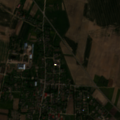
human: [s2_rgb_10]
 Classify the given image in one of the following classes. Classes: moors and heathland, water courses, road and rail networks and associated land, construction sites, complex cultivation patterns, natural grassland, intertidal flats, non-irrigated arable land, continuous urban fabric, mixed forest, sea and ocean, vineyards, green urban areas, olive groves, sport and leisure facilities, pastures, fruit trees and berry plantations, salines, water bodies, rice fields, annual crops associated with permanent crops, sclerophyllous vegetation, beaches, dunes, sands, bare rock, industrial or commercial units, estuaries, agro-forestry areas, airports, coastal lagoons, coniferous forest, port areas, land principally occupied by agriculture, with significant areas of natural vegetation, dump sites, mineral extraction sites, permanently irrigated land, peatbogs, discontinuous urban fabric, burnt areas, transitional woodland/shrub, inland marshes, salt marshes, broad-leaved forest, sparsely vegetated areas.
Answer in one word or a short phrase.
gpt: discontinuous urban fabric, non-irrigated arable land, complex cultivation patterns